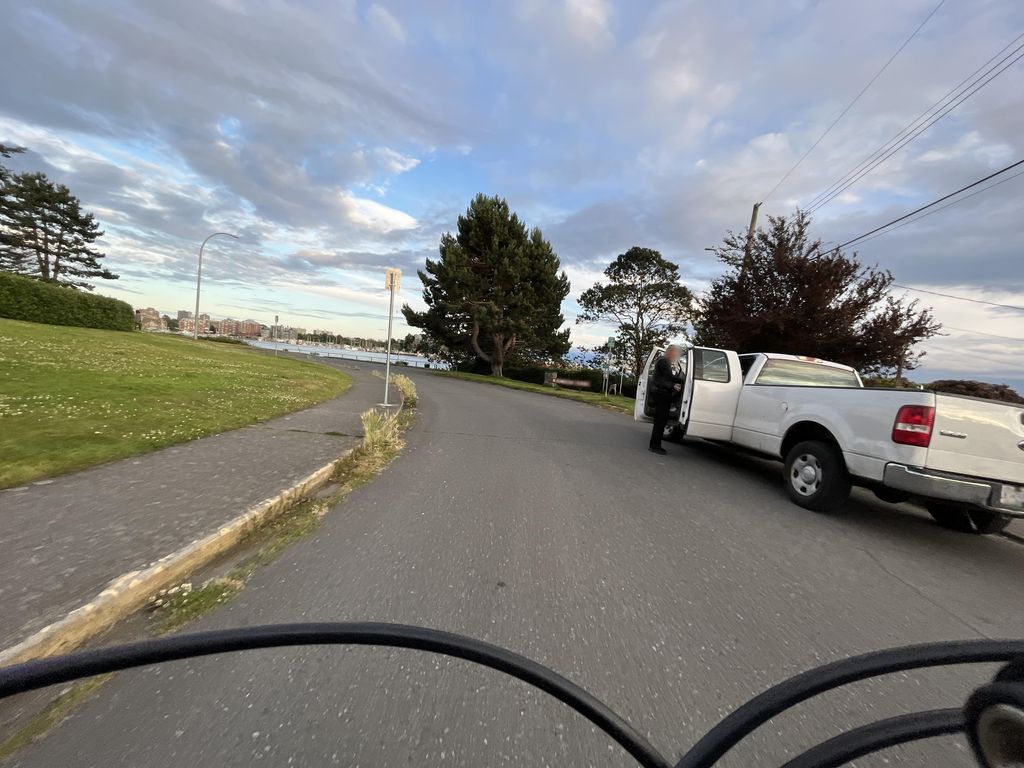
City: victoria